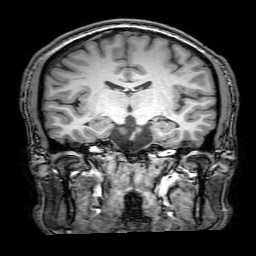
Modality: T1w
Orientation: sagittal
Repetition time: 0.00828 s
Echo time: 0.00388 s